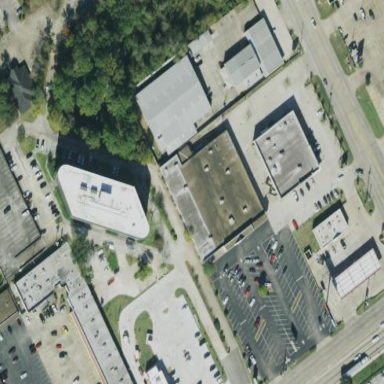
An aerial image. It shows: Building.